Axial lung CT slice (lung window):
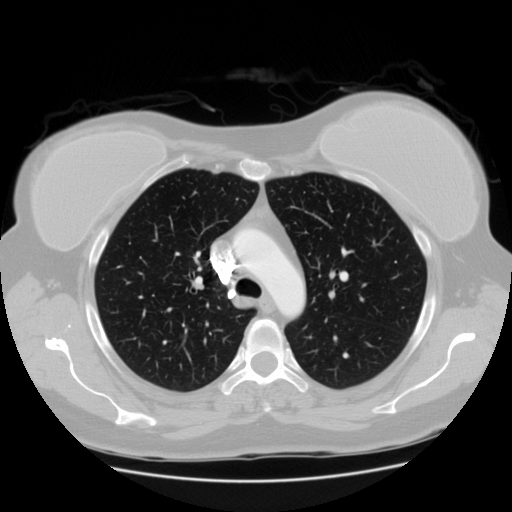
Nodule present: no